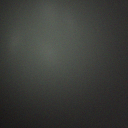
Screen state: off